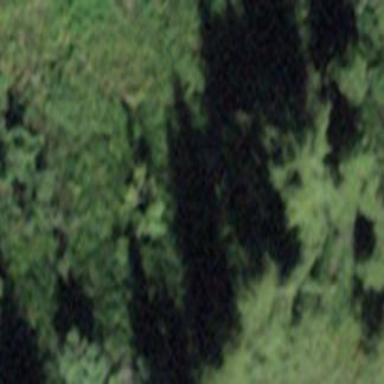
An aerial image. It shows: Forest area.